Question: I have compiled numpy 1.6.2 and scipy with MKL hoping to have a better performance.
Currently I have a code that relies heavily on np.einsum(), and I was told that einsum is not good with MKL, because there is almost none vectorization. =(
So I was thinking to re write some of my code with np.dot() and slicing, just to be able to get some multi-core speed up.
I really like the simplicity of np.einsum() and the readability is good to.
Anyway, for example, I have a multi-dimensional matrix multiplication of the form:
'''
np.einsum('mi,mnijqk->njqk',A,B)
'''
So how do I transform something like this, or others 3,4 and 5 dimensional array multiplications in np.dot() efficient MKL operations?
I will ad more info:
I am computing this equation:

For doing this, I am using the code:
'''
np.einsum('mn,mni,nij,nik,mi->njk',a,np.exp(b[:,:,np.newaxis]*U[np.newaxis,:,:]),P,P,X)
'''
That is not that fast, same thing coded in cython is 5x times faster:
'''
#STACKOVERFLOW QUESTION:
from __future__ import division
import numpy as np
cimport numpy as np
cimport cython
cdef extern from "math.h":
double exp(double x)
DTYPE = np.float
ctypedef np.float_t DTYPE_t
@cython.boundscheck(False) # turn of bounds-checking for entire function
def cython_DX_h(np.ndarray[DTYPE_t, ndim=3] P, np.ndarray[DTYPE_t, ndim=1] a, np.ndarray[DTYPE_t, ndim=1] b, np.ndarray[DTYPE_t, ndim=2] U, np.ndarray[DTYPE_t, ndim=2] X, int I, int M):
assert P.dtype == DTYPE and a.dtype == DTYPE and b.dtype == DTYPE and U.dtype == DTYPE and X.dtype == DTYPE
cdef np.ndarray[DTYPE_t,ndim=3] DX_h=np.zeros((N,I,I),dtype=DTYPE)
cdef unsigned int j,n,k,m,i
for n in range(N):
for j in range(I):
for k in range(I):
aux=0
for m in range(N):
for i in range(I):
aux+=a[m,n]*exp(b[m,n]*U[n,i])*P[n,i,j]*P[n,i,k]*X[m,i]
DX_h[n,j,k]=aux
return DX_h
'''
Is there a way to do this in pure python with the performance of cython? (I havent been able to figure out how to tensordot this equation)
Haven't been able to do prange in this cython code, lots gil and nogil errors.
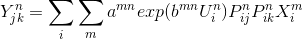
Answer: Alternatively, you can use 'numpy.tensordot()':
'''
np.tensordot(A, B, axes=[[0, 1], [0, 2]])
'''
which will also use multiple cores, like 'numpy.dot()'.